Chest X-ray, AP view. Patient: 62 years old, sex F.
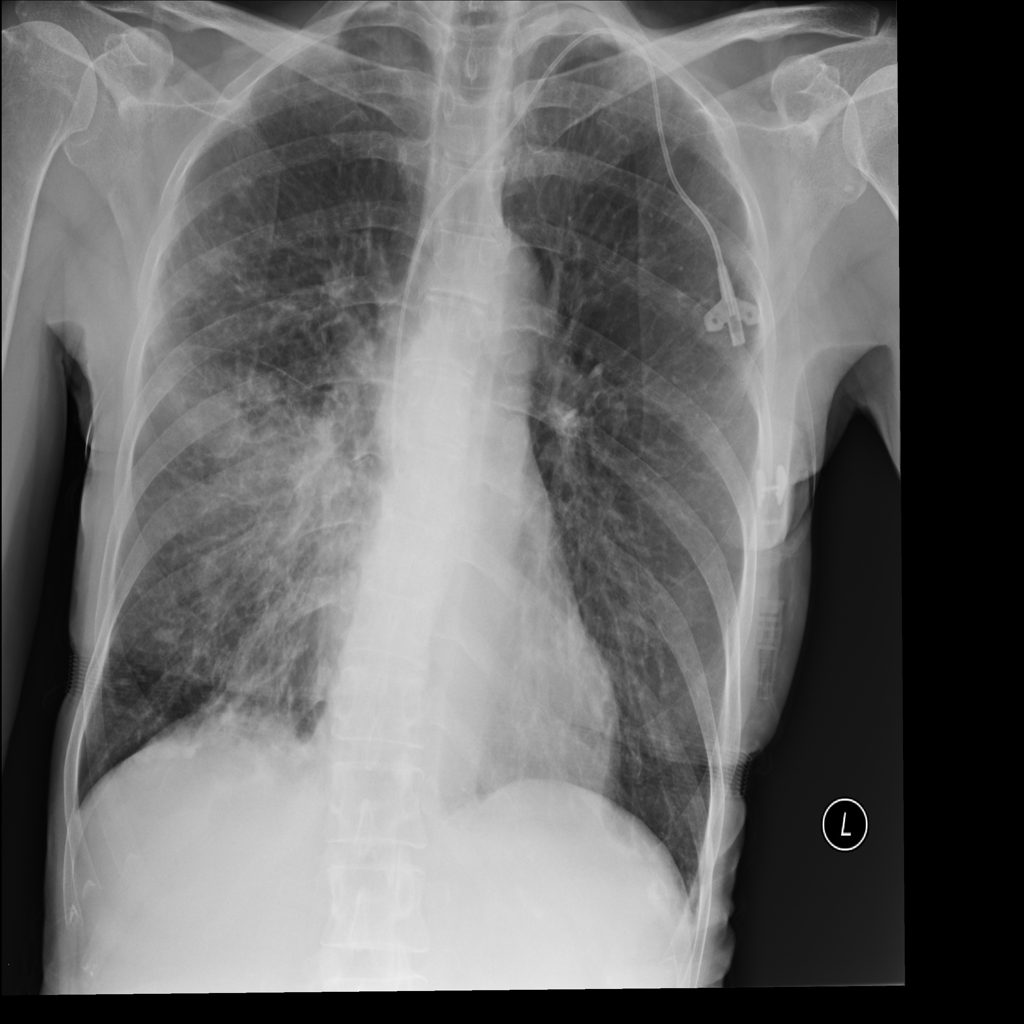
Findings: Consolidation